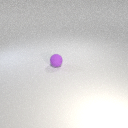
small purple rubber sphere